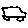
Label: car